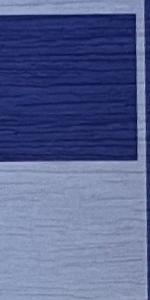
Label: Empty